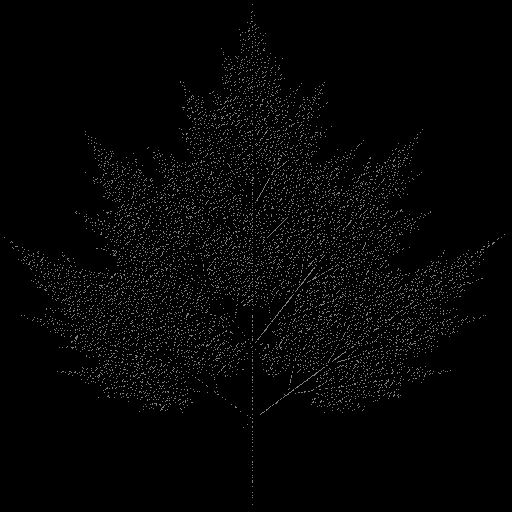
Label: tree